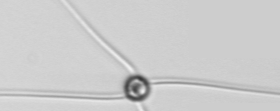
Label: Chaetoceros_danicus